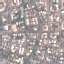
Land use / land cover class: Residential